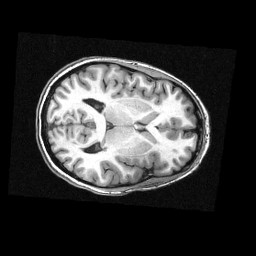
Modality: T1w
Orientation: axial
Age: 22
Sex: female